Question: I have a tableViewRow with a view inside it.
Trying to set the view to the platormWidth - 20, with a left of 10, so it's centered.
This works fine on iOS but not android (see green rectange in photo below):

Why?
'''
var innerView = Ti.UI.createView({
width: Ti.Platform.displayCaps.platformWidth - 20,
height: 20,
backgroundColor: 'green',
left: 10,
top: 10,
layout: 'horizontal'
});
'''
Thanks.
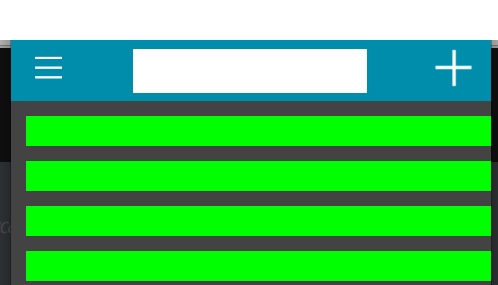
Answer: '''
var innerView = Ti.UI.createView({
height: 20,
backgroundColor: 'green',
left: 10,
right:10,
top: 10,
// layout: 'horizontal'
});
'''